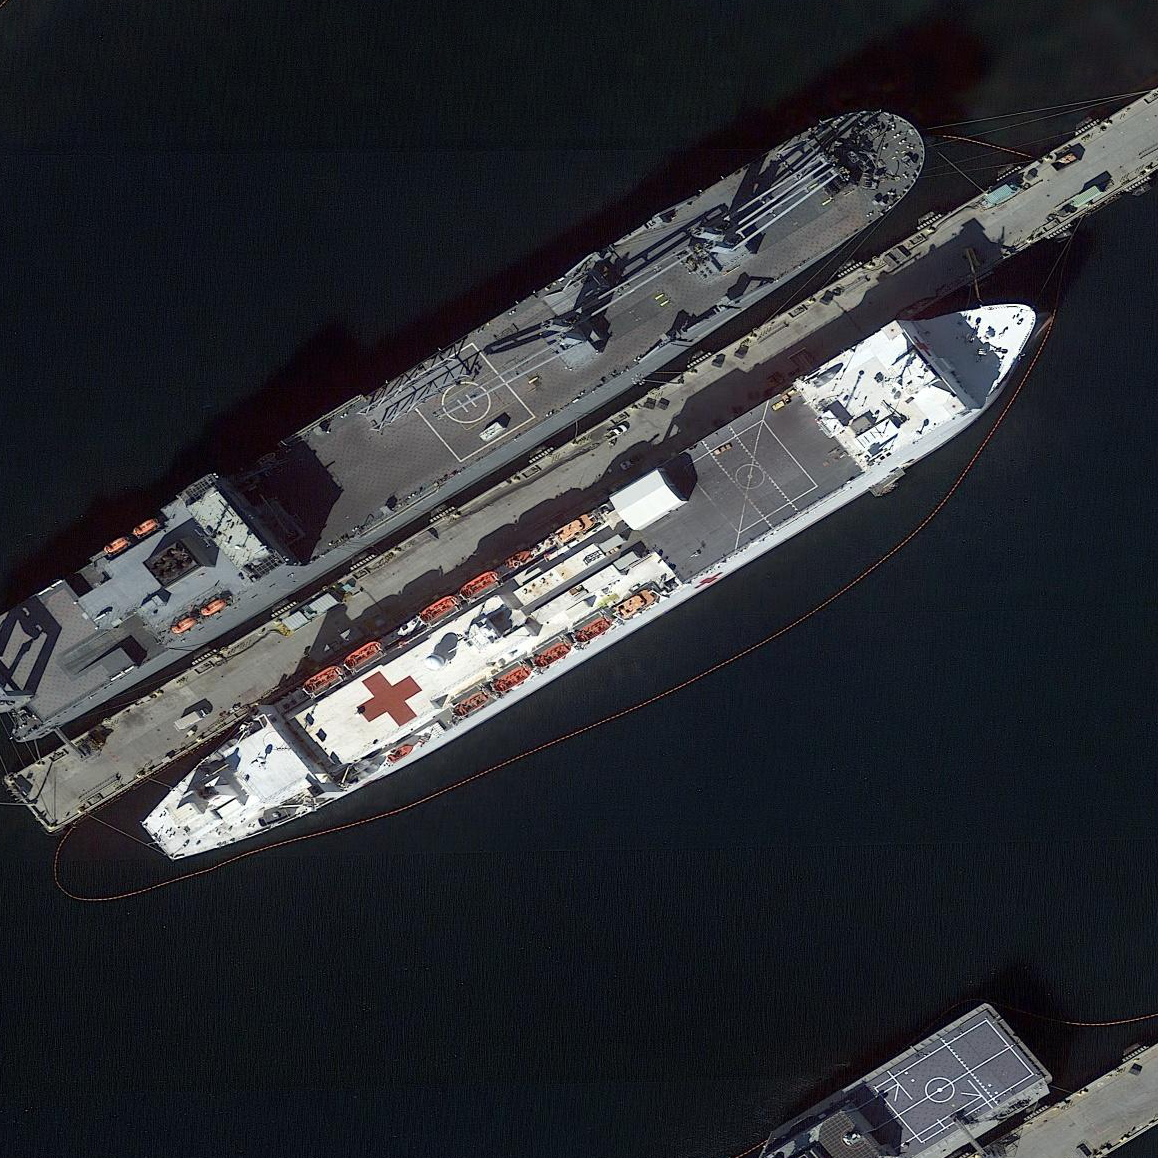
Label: civil